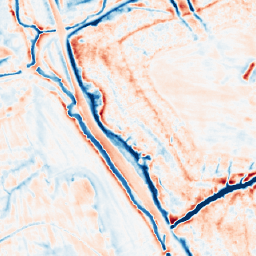
Category: multiscale
Decomposition family: dog_multiscale
Decomposition parameters: sigma_ratio: 2
n_scales: 3
base_sigma: 0.5
Upsampling method: area
Upsampling parameters: scale: 2
Upsampling scale: 2